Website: macys
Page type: billing-address
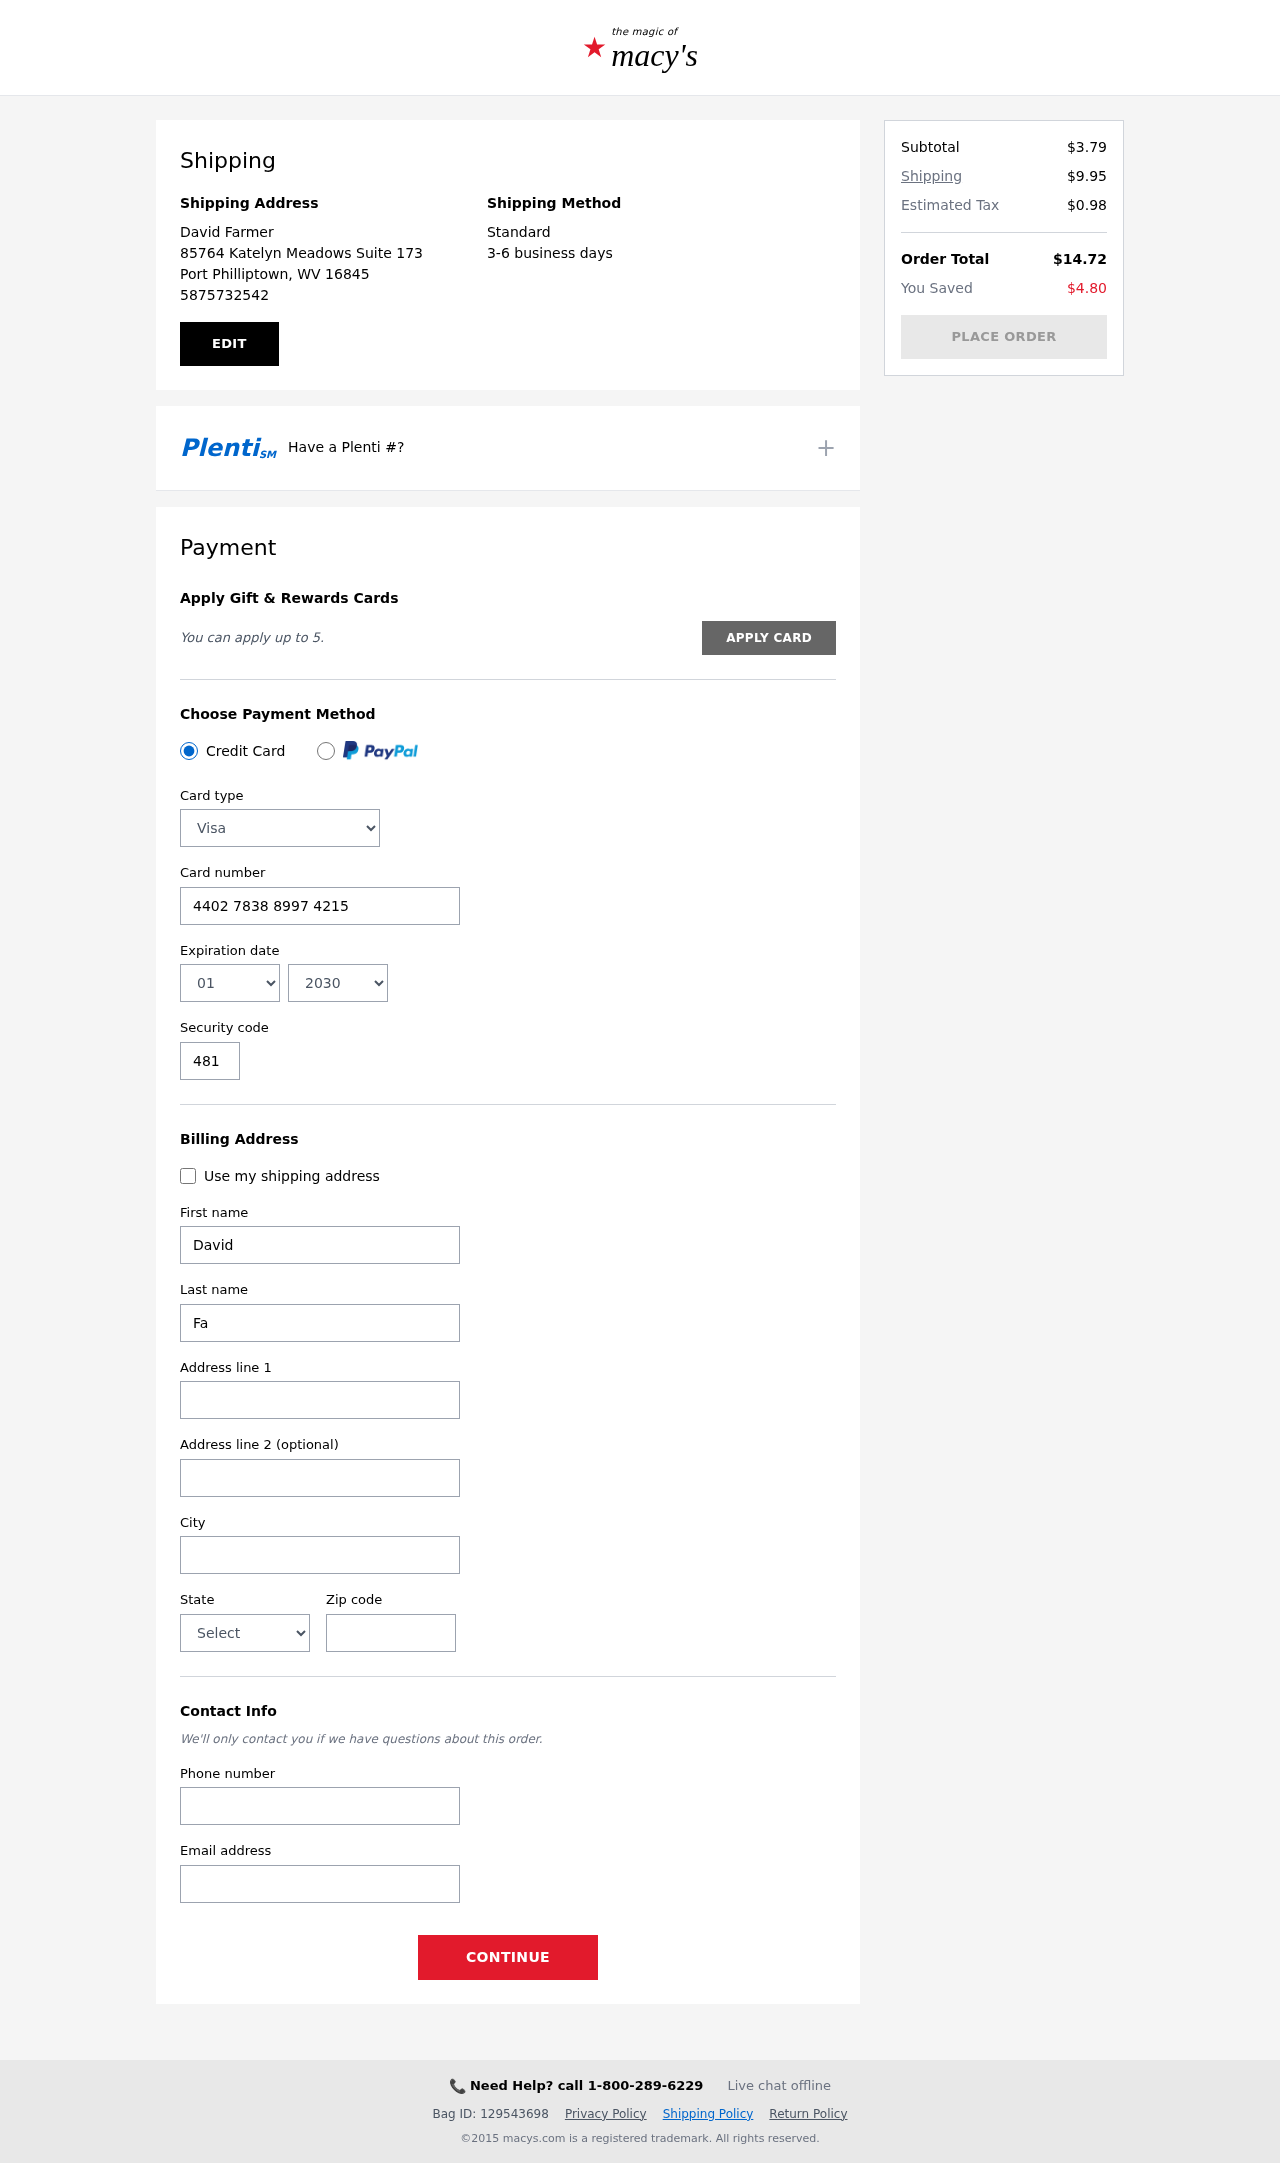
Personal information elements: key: PII_CARD_CVV
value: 481
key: PII_CARD_EXPIRY_MONTH
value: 01
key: PII_CARD_EXPIRY_YEAR
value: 30
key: PII_CARD_NUMBER
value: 4402 7838 8997 4215
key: PII_CARD_TYPE
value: Visa
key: PII_CITY
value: Port Philliptown
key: PII_CITY_STATE_ZIP
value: Port Philliptown, WV 16845
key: PII_EMAIL
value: davidfarmer@hotmail.com
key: PII_FIRSTNAME
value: David
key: PII_FULLNAME
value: David Farmer
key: PII_LASTNAME
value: Farmer
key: PII_PHONE
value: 5875732542
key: PII_POSTCODE
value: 16845
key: PII_STATE
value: West Virginia
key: PII_STREET
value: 85764 Katelyn Meadows Suite 173
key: PII_STREET2
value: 59589 Hammond Gardens
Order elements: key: ORDER_SUBTOTAL
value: $3.79
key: ORDER_SHIPPING_COST
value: $9.95
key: ORDER_TAX
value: $0.98
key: ORDER_TOTAL
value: $14.72
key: ORDER_SAVINGS
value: $4.80